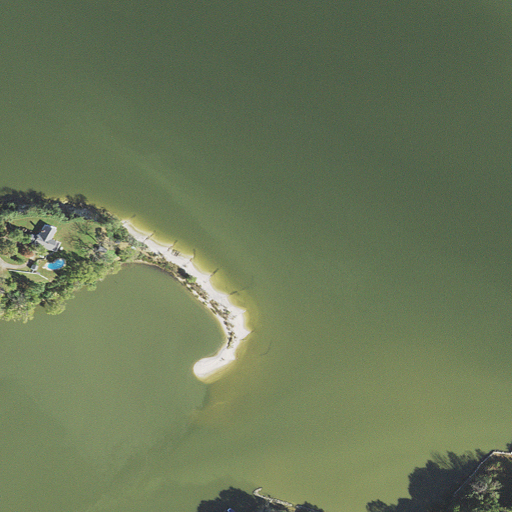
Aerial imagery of cape in Maryland named Captain Point containing open water, herbaceous wetlands, mixed forest, deciduous forest, grassland, and open development